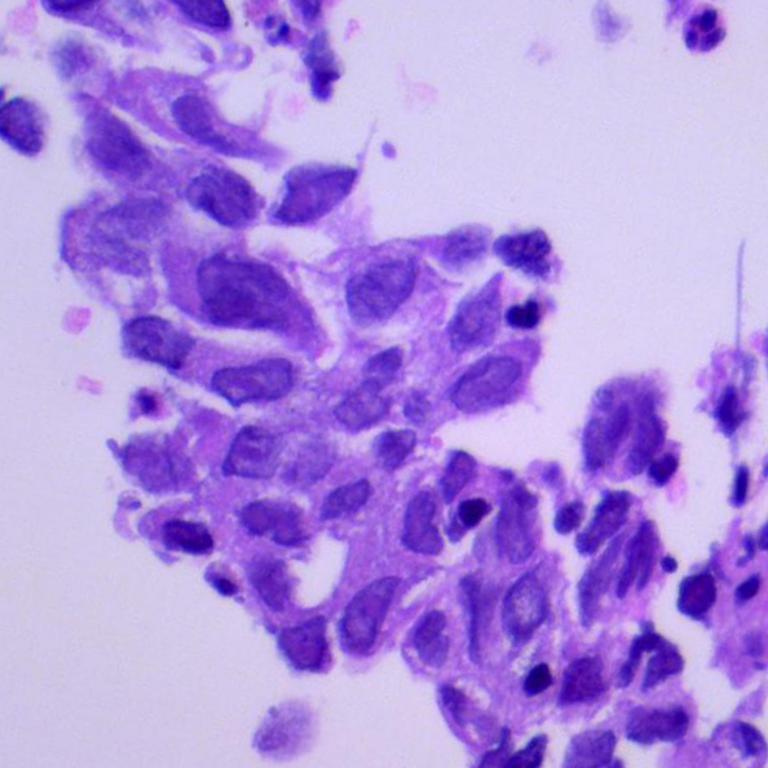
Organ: lung
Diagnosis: adenocarcinomas